Chest X-ray. View position: PA
Patient age: 58
Patient sex: M
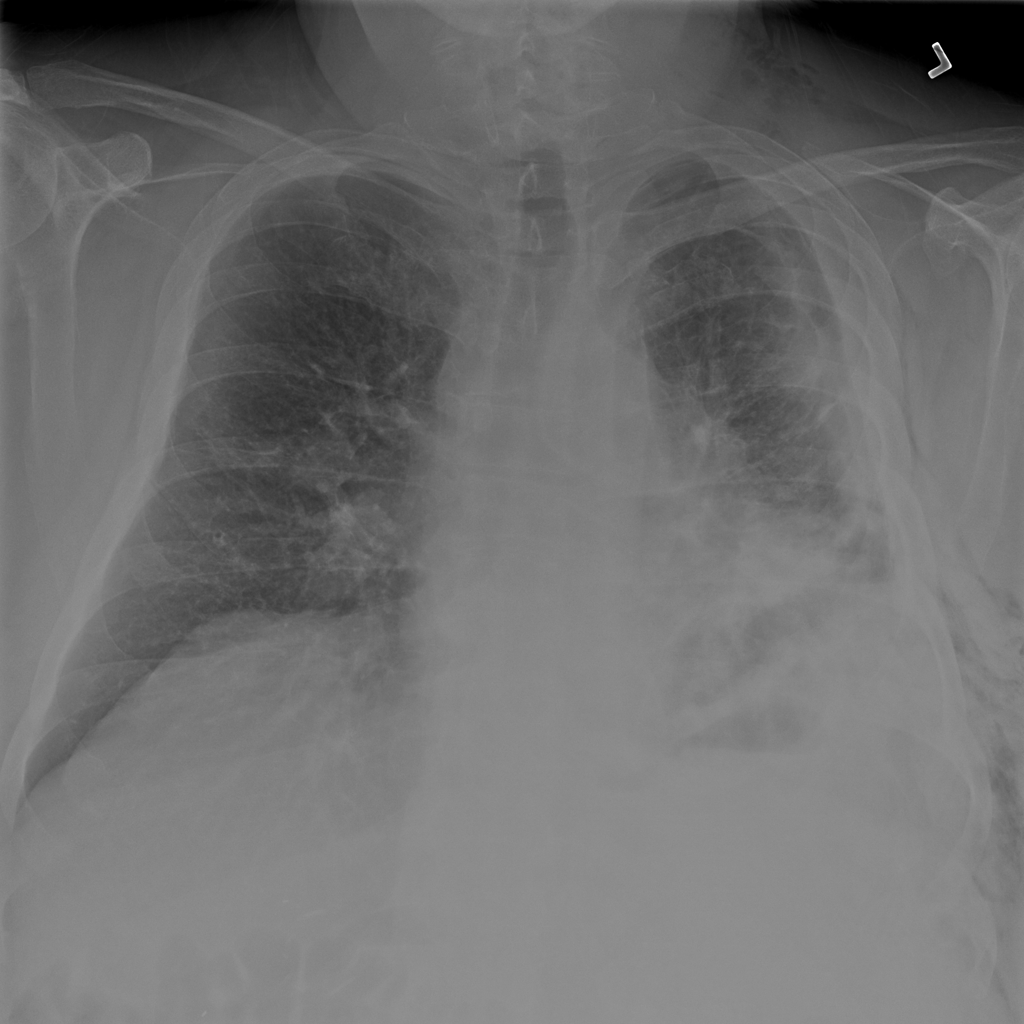
Finding: Pneumothorax